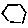
Label: hexagon